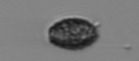
Label: Pseudochattonella_farcimen